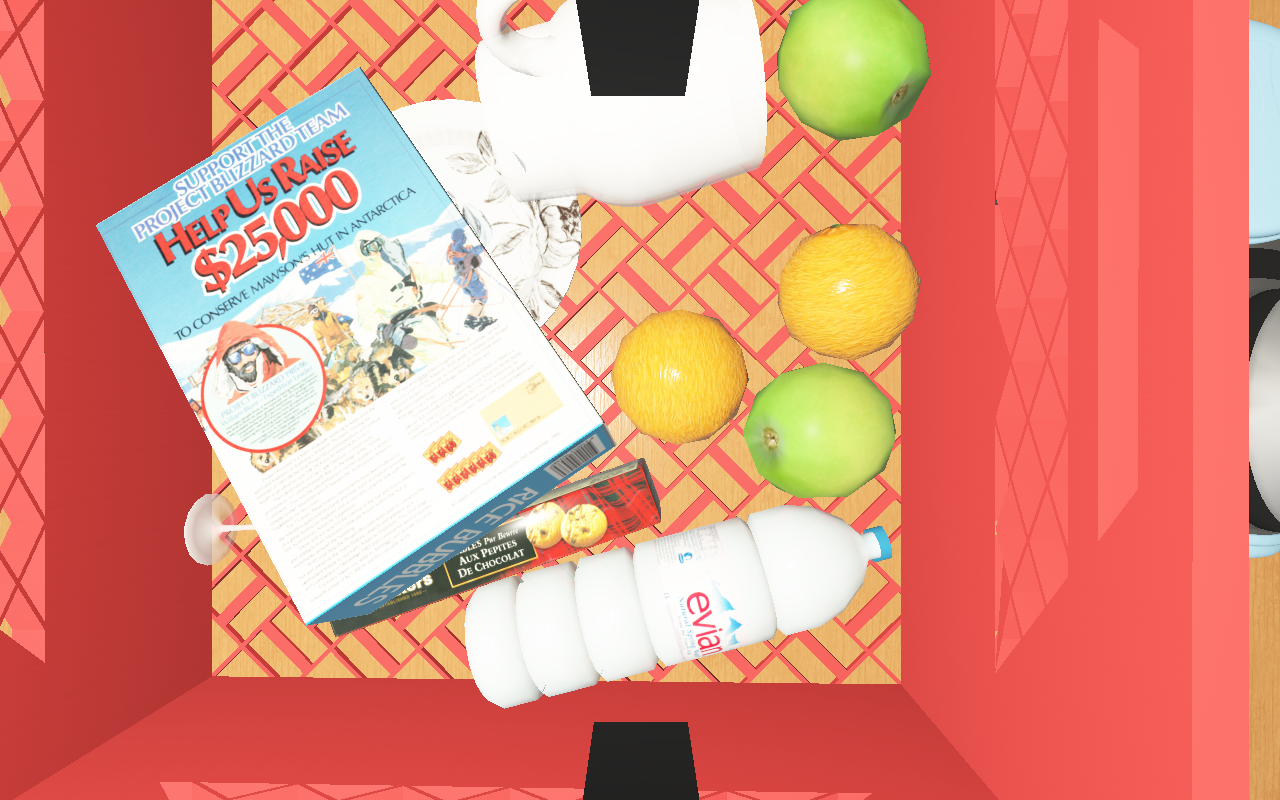
Objects in the scene:
carafe
water bottle
apple
apple
orange
glass
honey jar
cereal box
cereal box